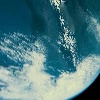
Label: cloud